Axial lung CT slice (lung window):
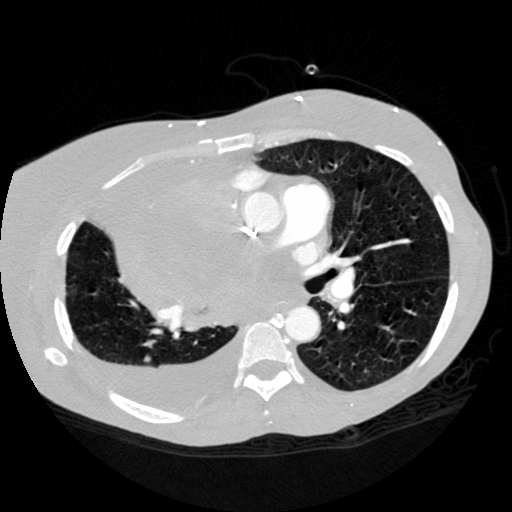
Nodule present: yes
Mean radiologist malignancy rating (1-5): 2.5